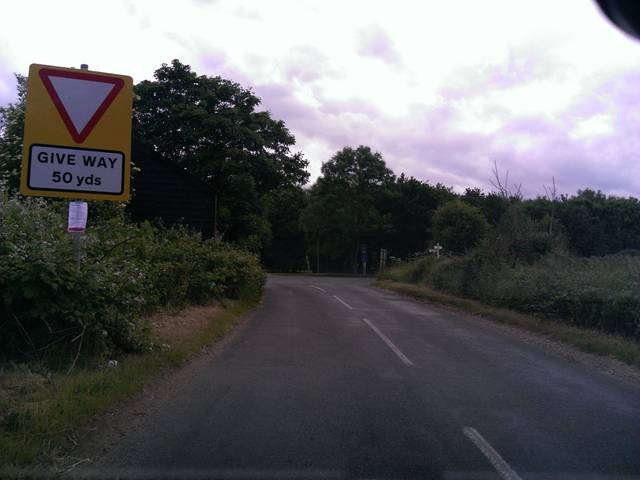
Region: United Kingdom
Coordinates: 51.842, 0.6452